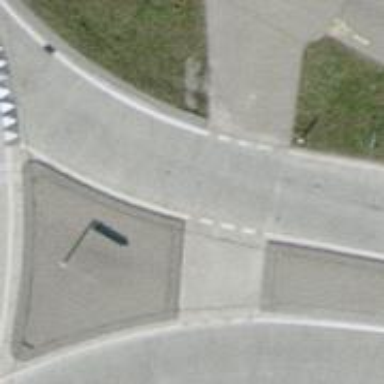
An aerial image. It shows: Unmarked crossing on the road.